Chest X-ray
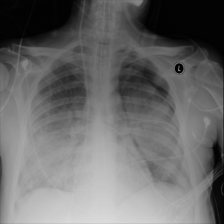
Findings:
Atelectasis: negative
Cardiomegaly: negative
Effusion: negative
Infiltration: negative
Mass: negative
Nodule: negative
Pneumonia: negative
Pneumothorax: positive
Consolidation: negative
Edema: negative
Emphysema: negative
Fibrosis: negative
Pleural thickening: negative
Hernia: negative